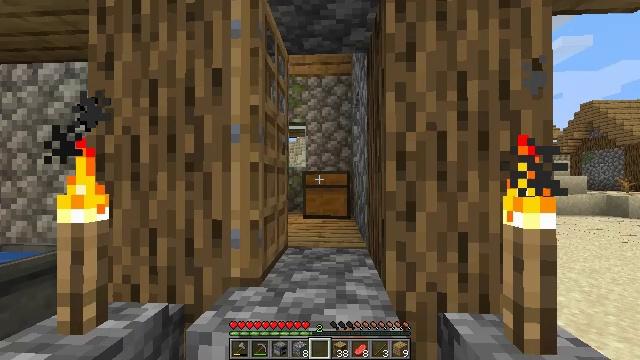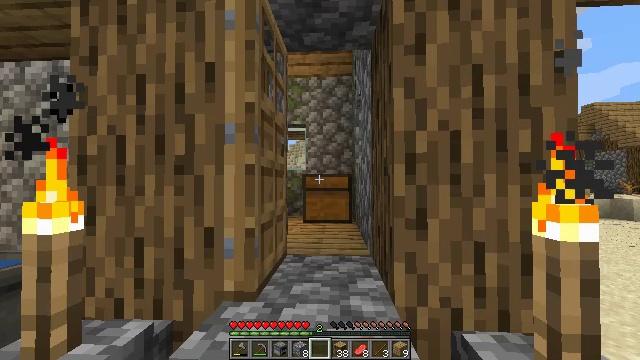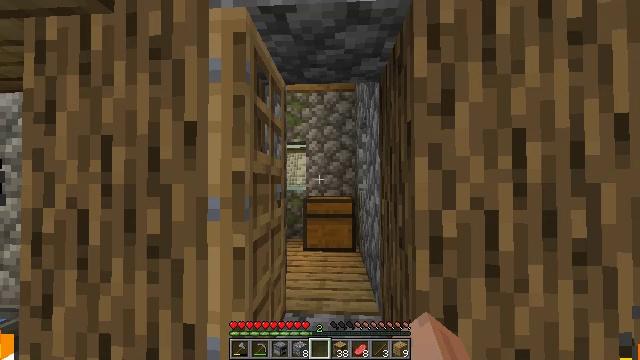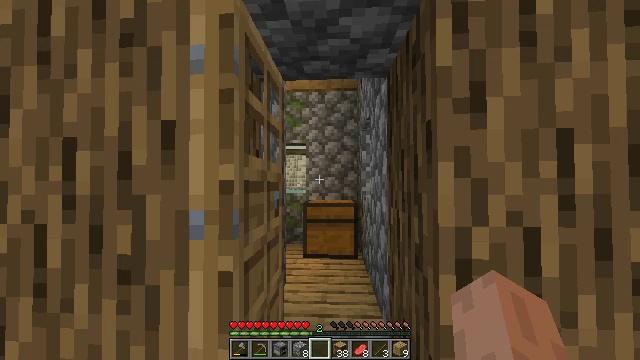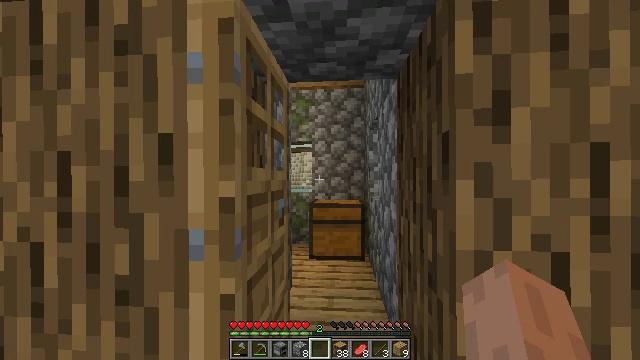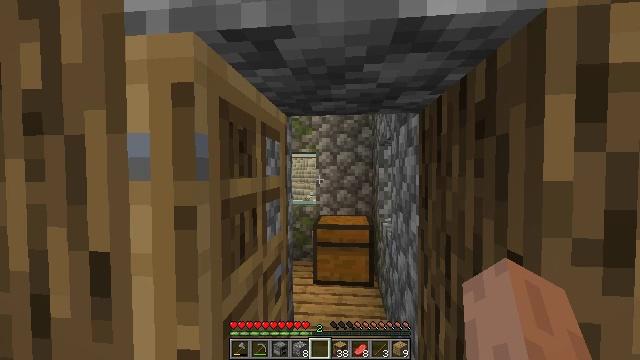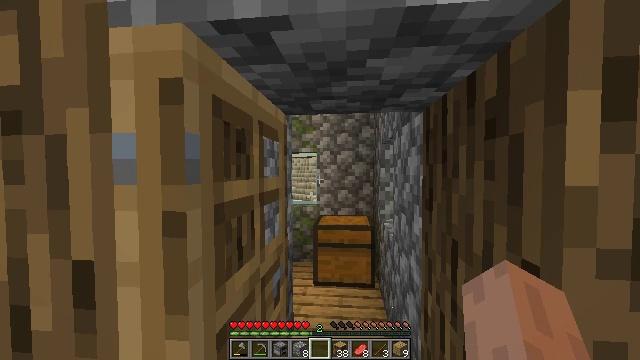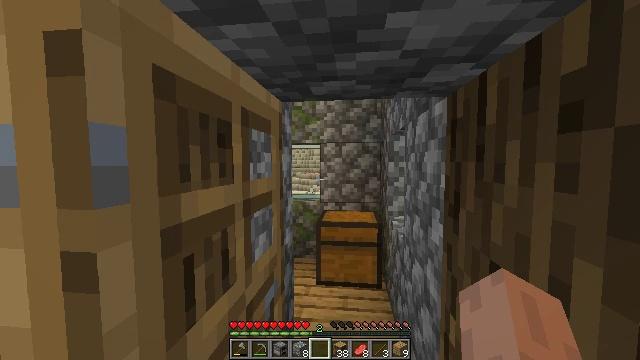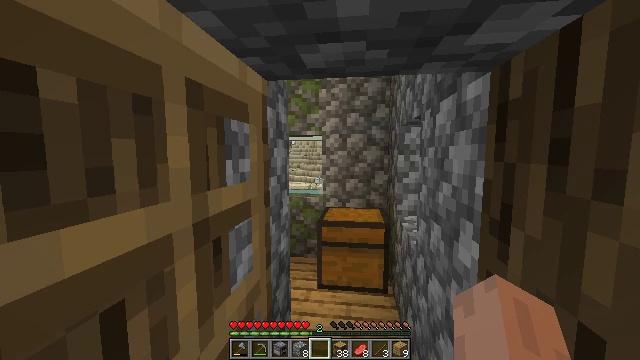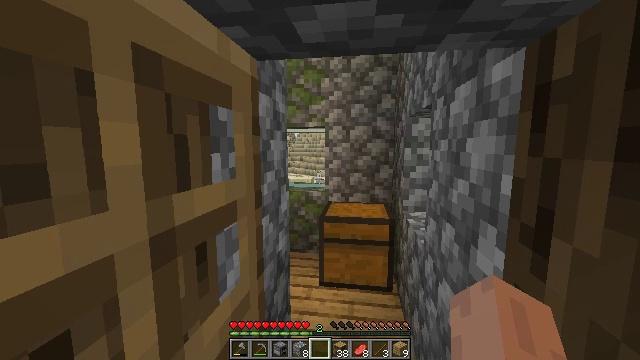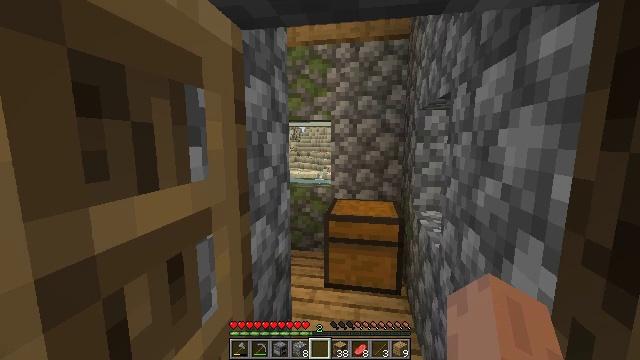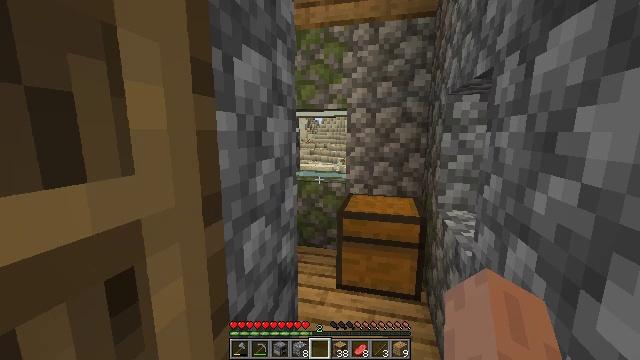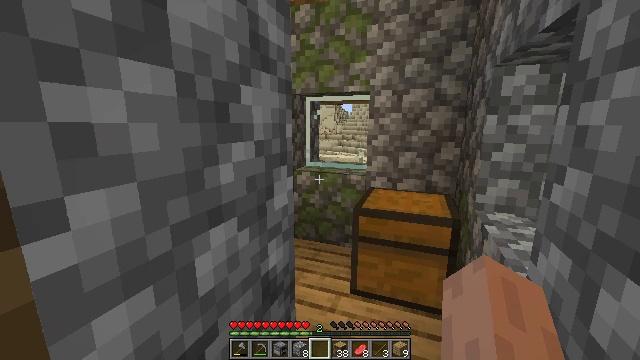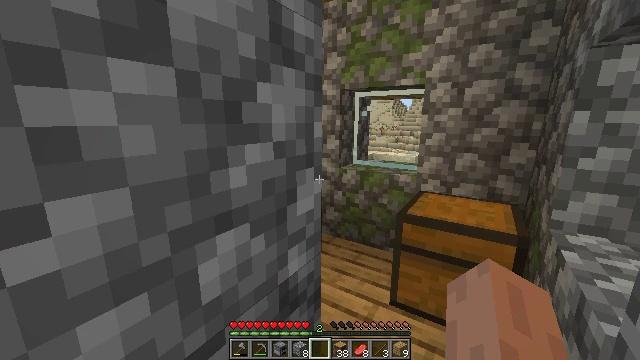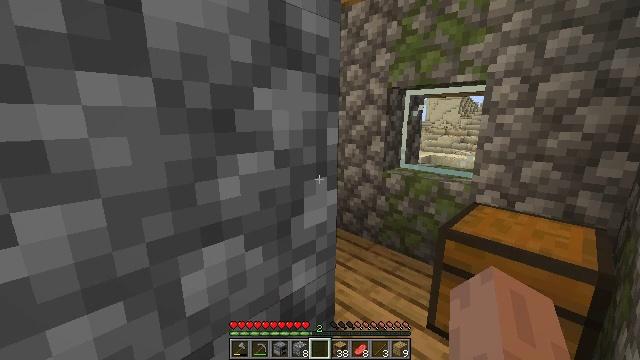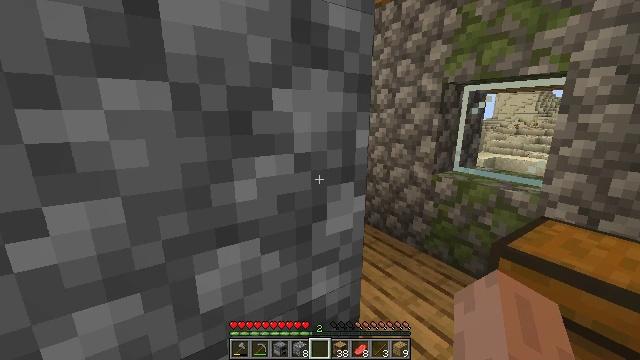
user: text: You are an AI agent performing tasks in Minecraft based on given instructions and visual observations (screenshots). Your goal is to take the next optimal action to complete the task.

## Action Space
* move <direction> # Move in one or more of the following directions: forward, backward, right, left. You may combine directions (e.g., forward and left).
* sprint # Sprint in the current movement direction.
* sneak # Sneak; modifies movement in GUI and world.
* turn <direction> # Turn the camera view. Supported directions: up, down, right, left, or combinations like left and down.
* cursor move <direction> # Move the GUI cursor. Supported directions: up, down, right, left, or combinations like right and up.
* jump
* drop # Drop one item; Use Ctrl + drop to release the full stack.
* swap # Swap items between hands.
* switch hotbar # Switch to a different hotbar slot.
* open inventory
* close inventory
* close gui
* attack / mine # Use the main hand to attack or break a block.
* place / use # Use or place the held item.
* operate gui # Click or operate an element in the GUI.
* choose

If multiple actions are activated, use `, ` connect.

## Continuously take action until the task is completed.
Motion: motion action
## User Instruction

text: Reclaim the chest into your inventory.
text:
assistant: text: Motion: move forward
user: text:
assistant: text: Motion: move forward
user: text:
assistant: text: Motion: move forward
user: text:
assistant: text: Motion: move forward, turn left and down
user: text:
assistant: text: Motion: move forward, turn left and down
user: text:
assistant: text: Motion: move forward
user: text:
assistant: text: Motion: move forward, turn left and down
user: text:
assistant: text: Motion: move forward, turn down
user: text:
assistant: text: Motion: move forward, turn down
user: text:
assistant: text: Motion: move forward, turn left and down
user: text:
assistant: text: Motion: move forward, turn left and down
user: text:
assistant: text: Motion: move forward and move right, turn left and down
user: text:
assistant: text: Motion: move right, turn left
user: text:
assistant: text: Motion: move right, turn left
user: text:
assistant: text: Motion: move right, turn left
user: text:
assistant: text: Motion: turn left
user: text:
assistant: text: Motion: turn left
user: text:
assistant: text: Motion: turn left and up
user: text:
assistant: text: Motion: turn left
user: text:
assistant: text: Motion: no_op
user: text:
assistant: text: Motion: no_op
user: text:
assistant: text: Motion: no_op
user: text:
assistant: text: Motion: no_op
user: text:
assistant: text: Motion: no_op
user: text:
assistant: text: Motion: no_op
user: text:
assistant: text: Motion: no_op
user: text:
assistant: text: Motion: no_op
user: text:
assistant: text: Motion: no_op
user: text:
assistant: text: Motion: no_op
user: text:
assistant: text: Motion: no_op